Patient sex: F
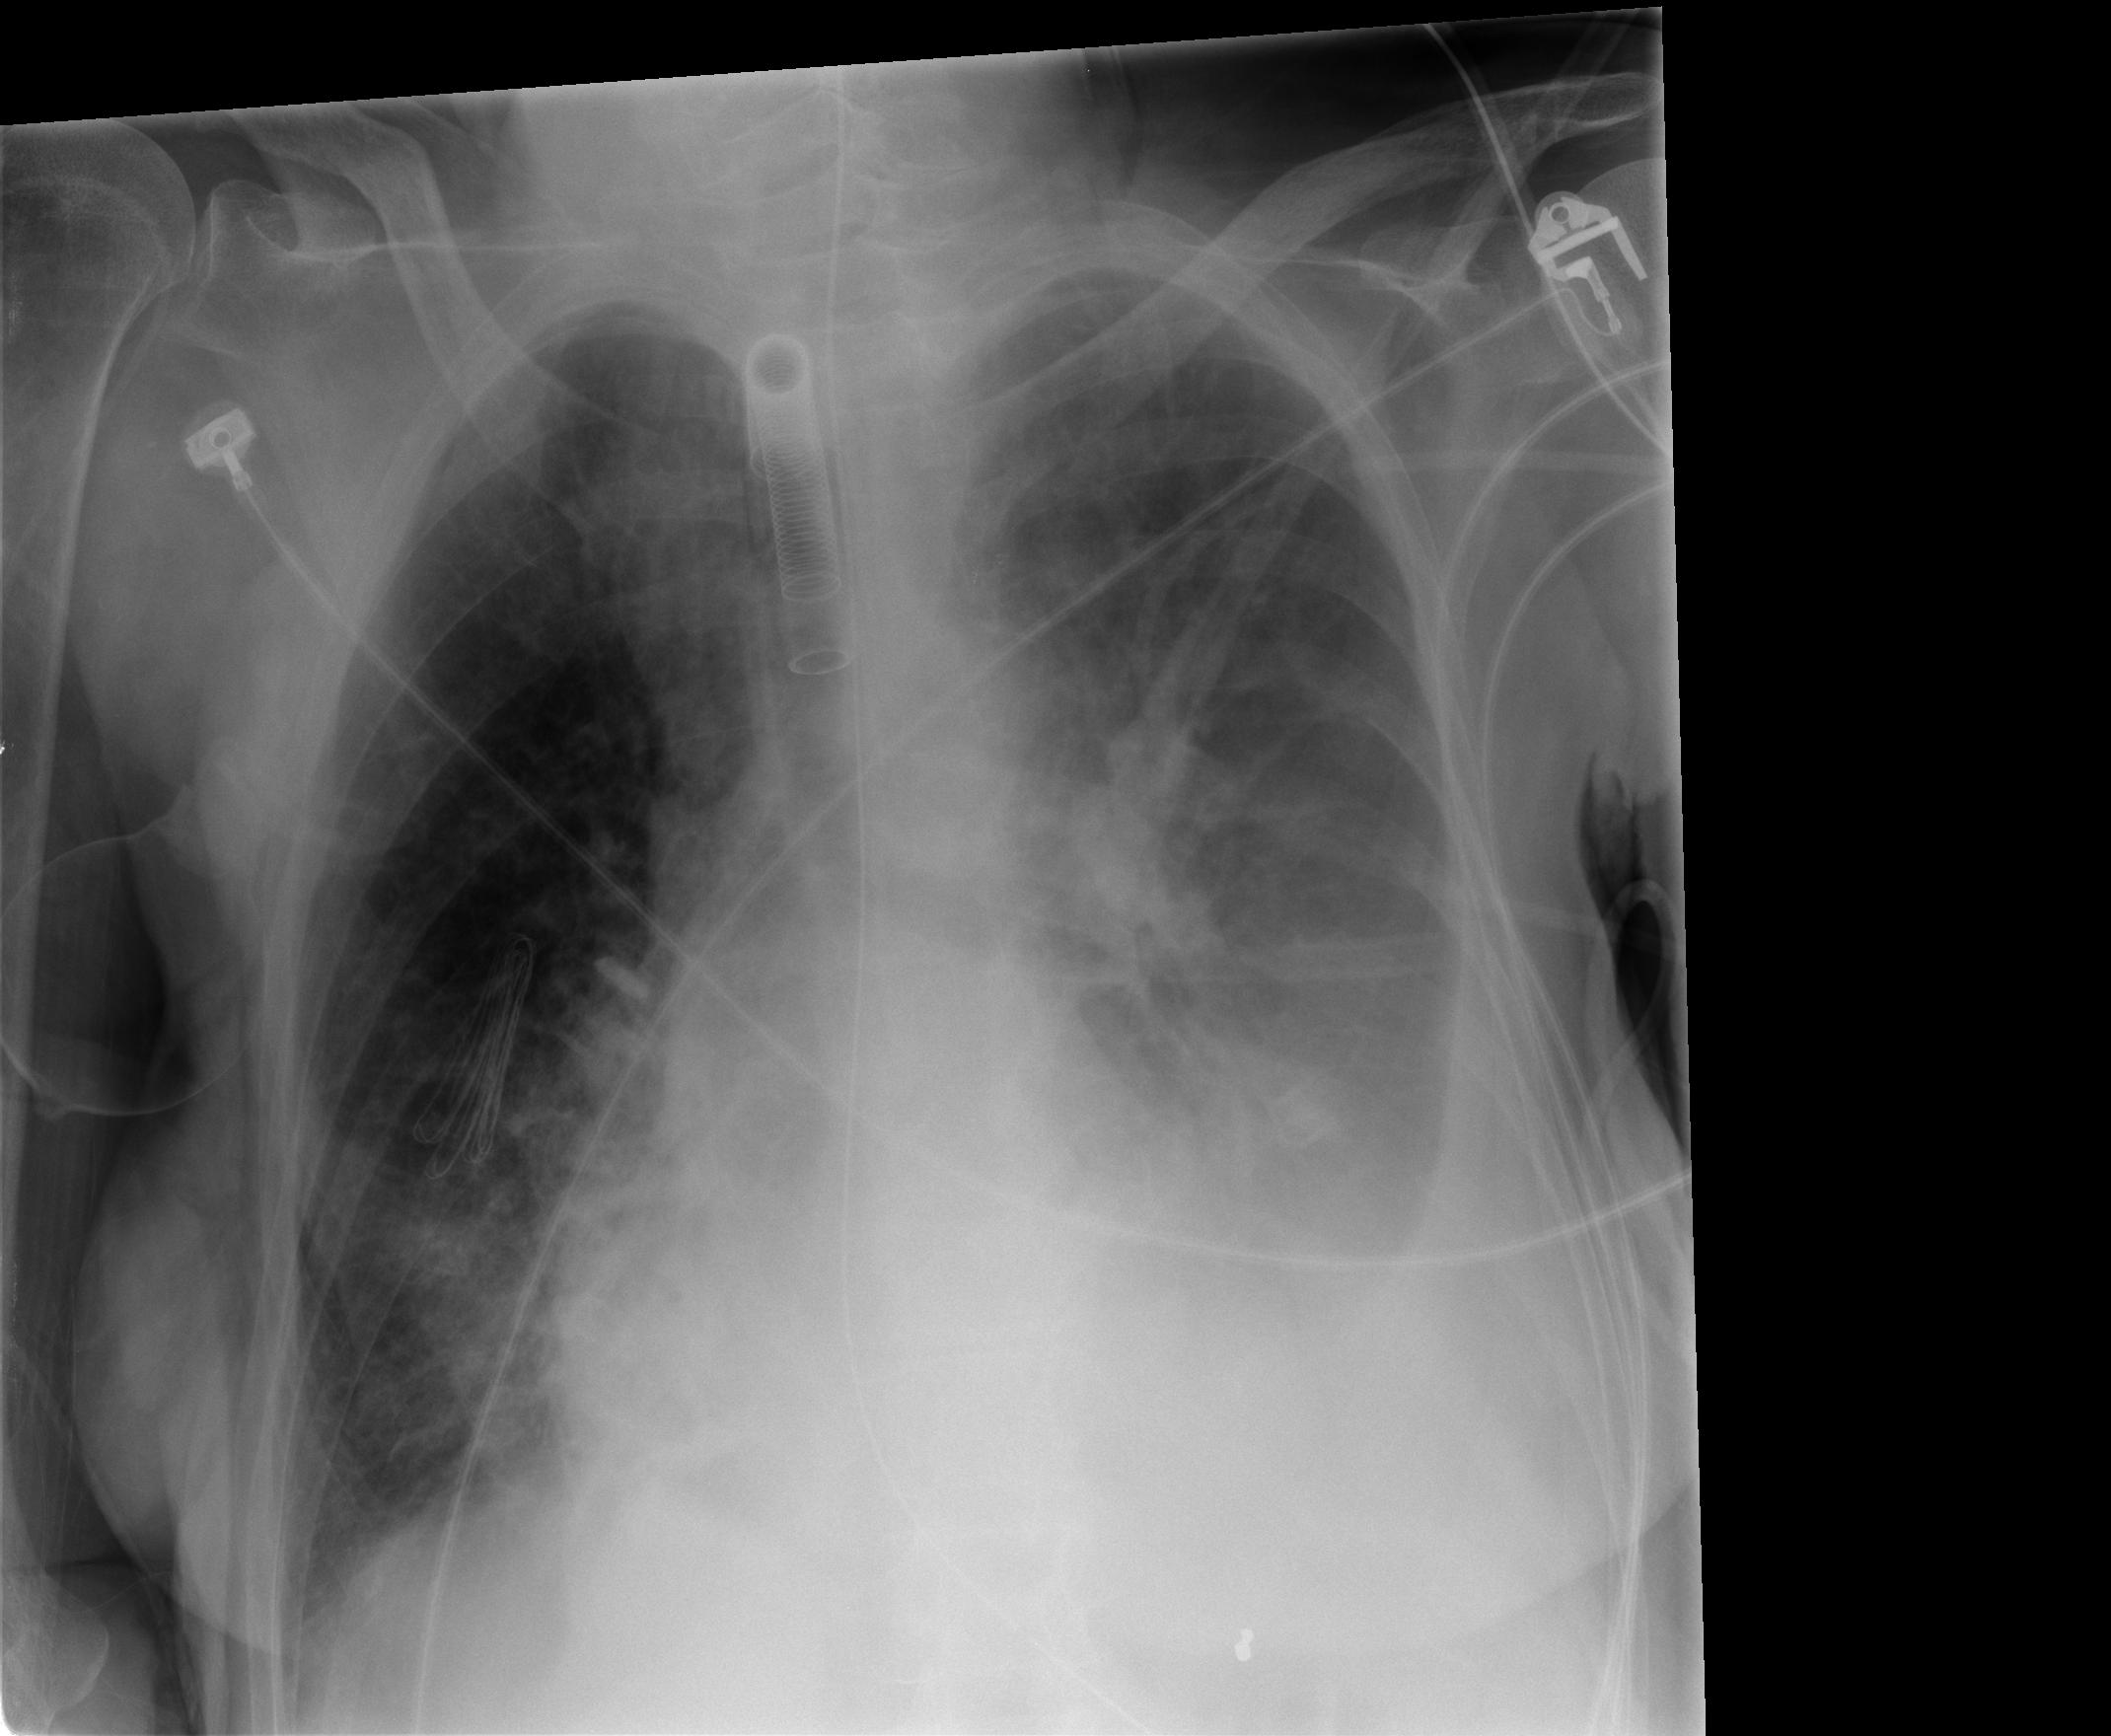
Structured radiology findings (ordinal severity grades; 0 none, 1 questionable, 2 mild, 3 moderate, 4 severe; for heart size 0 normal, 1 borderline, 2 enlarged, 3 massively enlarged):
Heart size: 0
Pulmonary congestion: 2
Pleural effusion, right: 2
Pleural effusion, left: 4
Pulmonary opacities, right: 2
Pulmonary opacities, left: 3
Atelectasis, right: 2
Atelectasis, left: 3